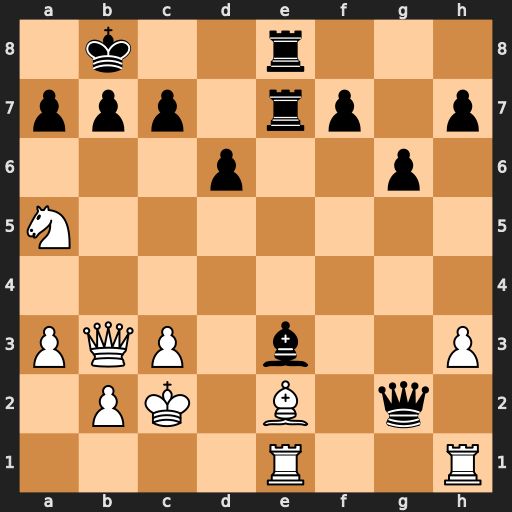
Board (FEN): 1k2r3/ppp1rp1p/3p2p1/N7/8/PQP1b2P/1PK1B1q1/4R2R
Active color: w
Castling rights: -
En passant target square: -
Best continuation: Rh2 Qe4+ Bd3